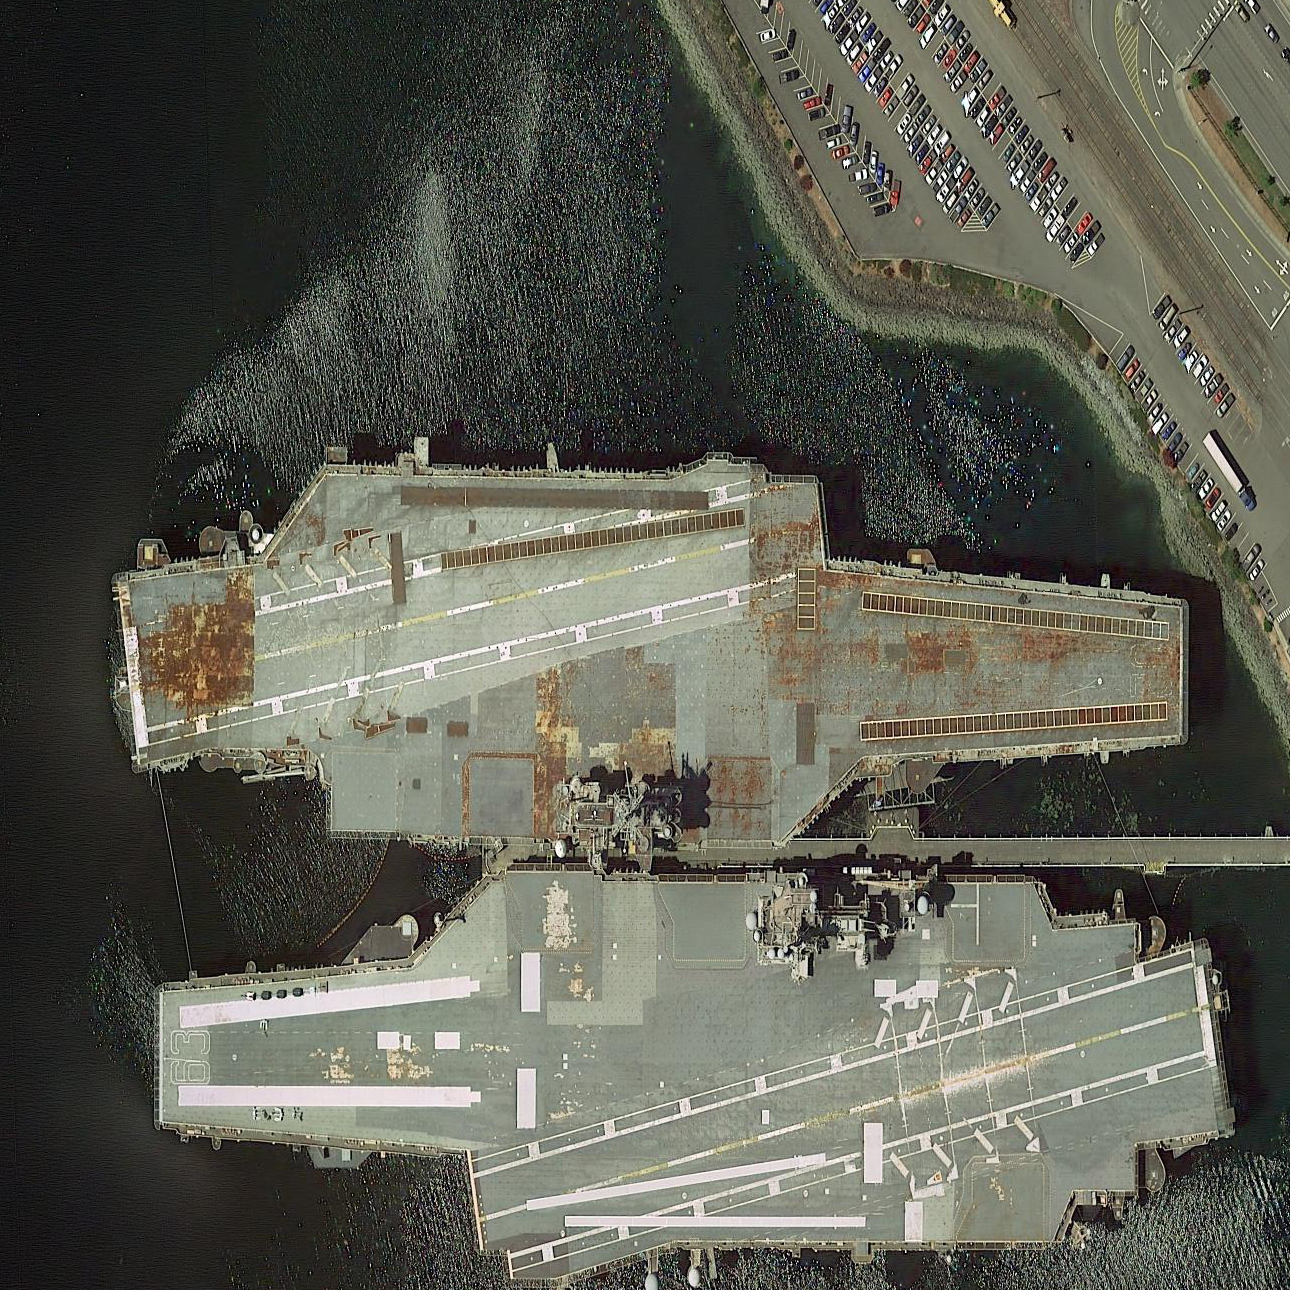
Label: aircraft_carrier